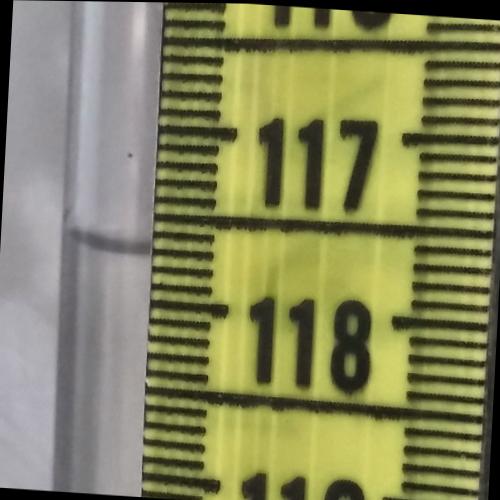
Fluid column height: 117.7 cm